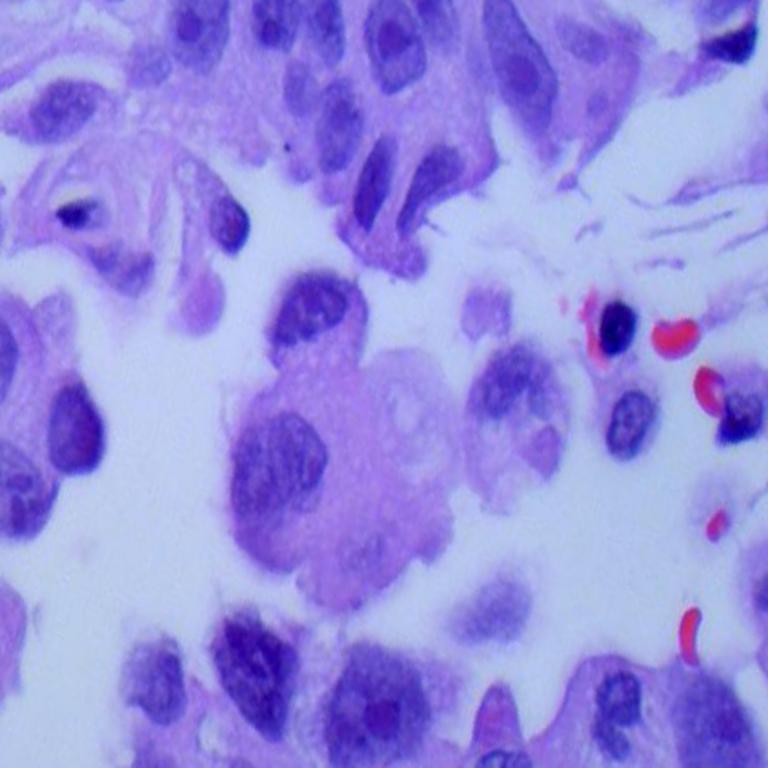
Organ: lung
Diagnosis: adenocarcinomas